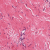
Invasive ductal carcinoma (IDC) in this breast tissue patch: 0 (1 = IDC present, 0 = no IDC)